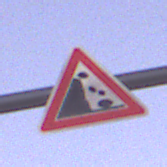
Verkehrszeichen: SteinschlagLinks
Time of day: Dawn
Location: Outdoor (RoadRail)
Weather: Clear
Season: NotSpecified
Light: Natural